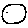
Label: circle